Field crop: maize
Growth stage: 1
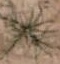
Species: salsola